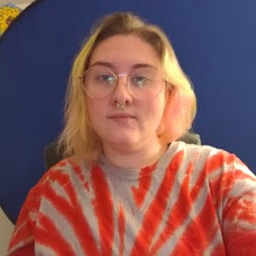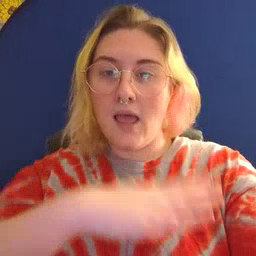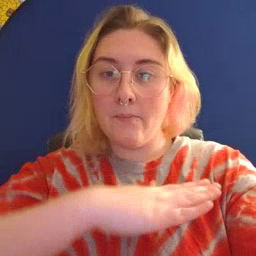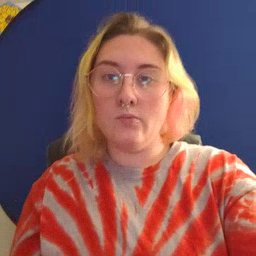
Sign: table